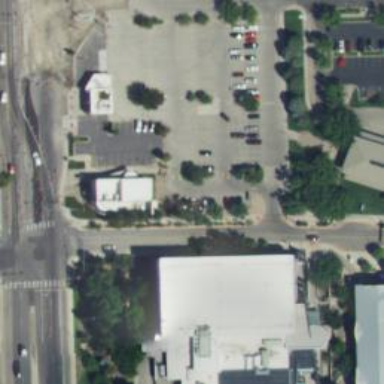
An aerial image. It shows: Parking space.